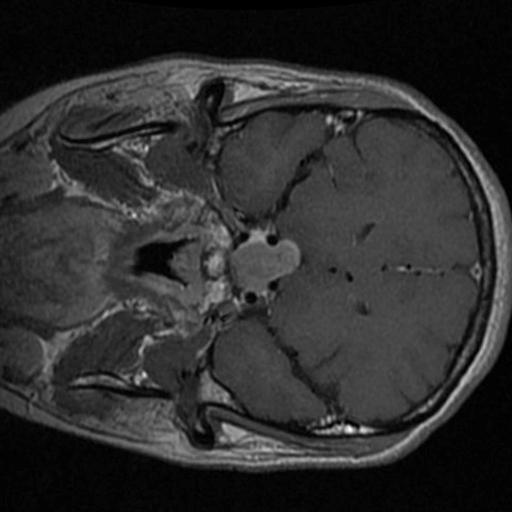
Label: brain_tumor